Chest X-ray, PA view. Patient: 54 years old, sex M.
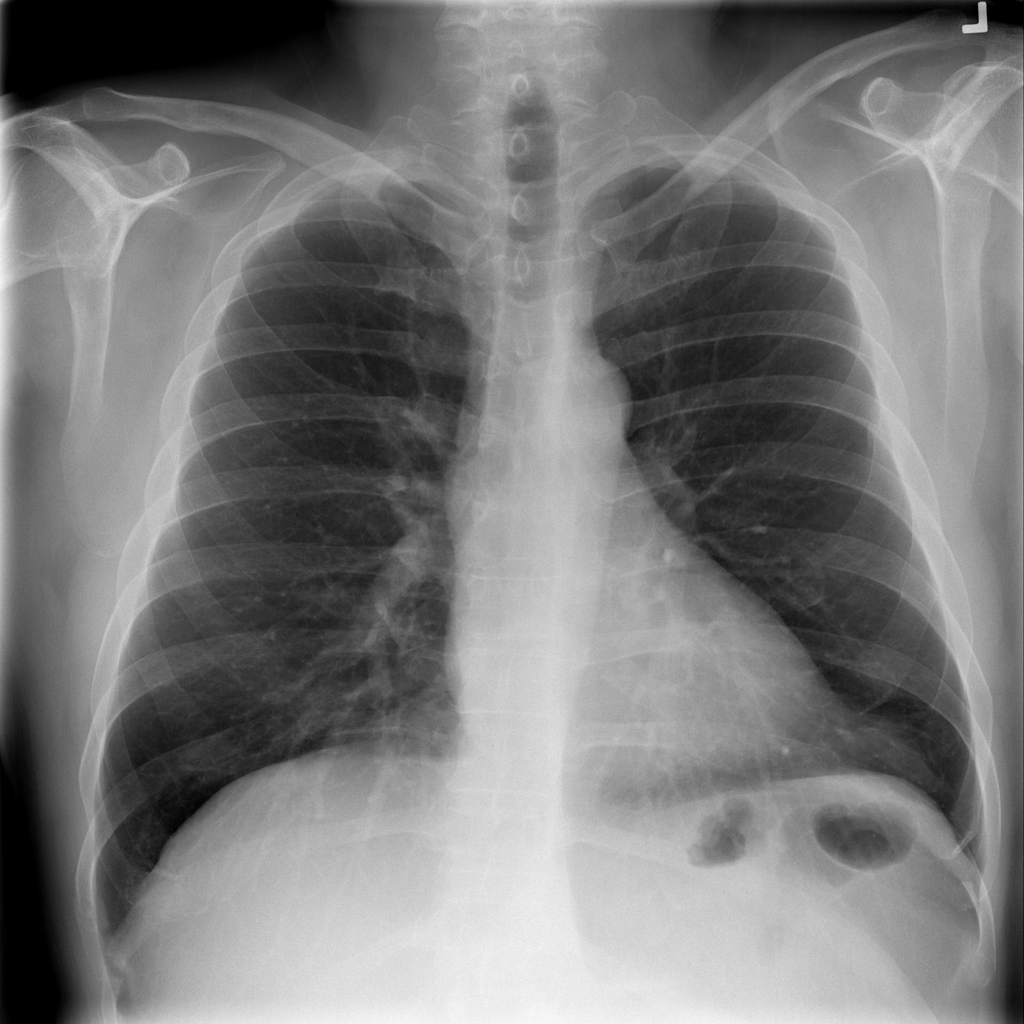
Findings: Infiltration